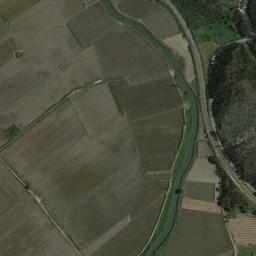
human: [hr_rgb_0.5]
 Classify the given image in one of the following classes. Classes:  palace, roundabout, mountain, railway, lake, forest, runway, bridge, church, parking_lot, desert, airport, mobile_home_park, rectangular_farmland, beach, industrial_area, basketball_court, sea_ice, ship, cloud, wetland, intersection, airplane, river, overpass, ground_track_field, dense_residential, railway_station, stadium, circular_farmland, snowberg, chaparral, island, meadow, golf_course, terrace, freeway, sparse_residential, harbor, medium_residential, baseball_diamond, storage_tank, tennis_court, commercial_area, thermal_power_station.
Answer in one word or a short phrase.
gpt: river